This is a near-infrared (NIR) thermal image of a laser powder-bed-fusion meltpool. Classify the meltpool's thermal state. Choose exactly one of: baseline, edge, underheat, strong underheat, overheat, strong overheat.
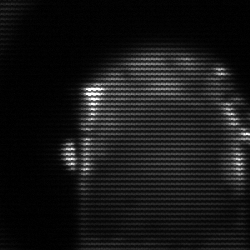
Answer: baseline